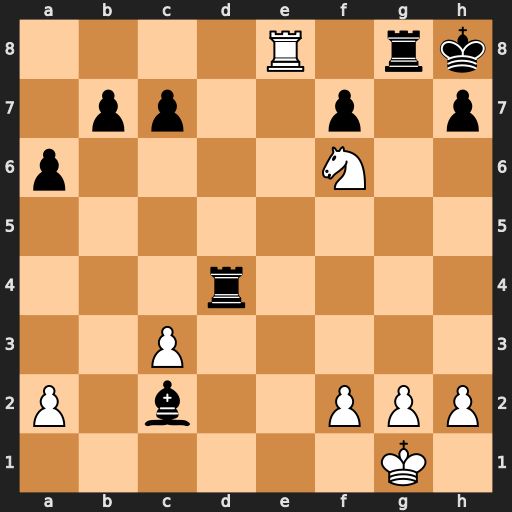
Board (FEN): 4R1rk/1pp2p1p/p4N2/8/3r4/2P5/P1b2PPP/6K1
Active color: w
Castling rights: -
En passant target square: -
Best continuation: Rxg8#